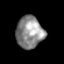
Tissue: skin
Cell type: Epithelial cells
Senescence score: 0.2758
Nuclear area (px): 847
Mean DAPI intensity: 141.651